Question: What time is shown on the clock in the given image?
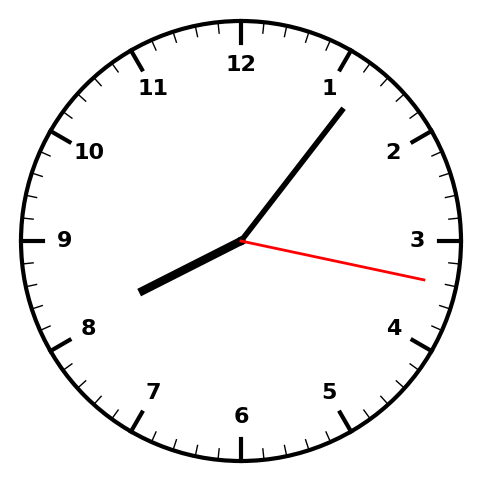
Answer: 08:06:17